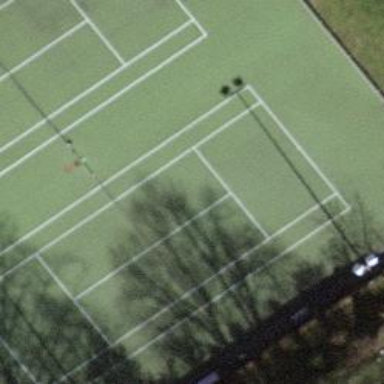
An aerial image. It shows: Tennis court on the leisure land pitch.